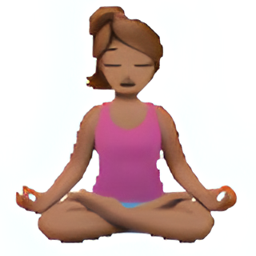
Name: person in lotus position
Emoji: 🧘🏽
Group: People & Body
Sub-group: person-resting